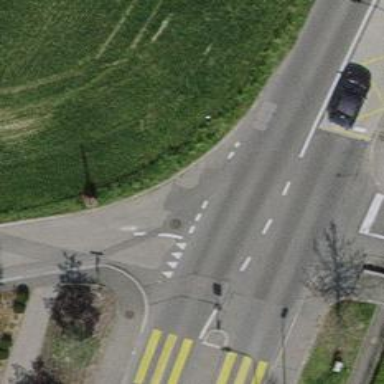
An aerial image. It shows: Road with "give way" sign.